Question: I'm writing an iOS library which use external libraries like Restkit. Everything works fine in my lib but when I import it in an other project using Pods, only my sources are imported. Which means I don't have external dependencies like Restkit.
I added in my podspec file : s.dependency 'Restkit' '~> 0.24.0'
But I see no difference. I've the feeling I'm missing something, can someone help me ?
Regards
SDK podspec file (important parts):
'''
# ------ Source Location -------------------------------------------------------------------------------------------------------------------- #
s.source = { :git => "***************.git", :tag => "0.0.1" }
# ------ Source Code ---------------------------------------------------------------------------------------------------------------------------- #
s.source_files = "bee-ios-sdk/sdk", "bee-ios-sdk/sdk/**/*.{h,m}"
s.exclude_files = "bee-ios-sdk/sdk/Exclude"
# s.public_header_files = "Classes/**/*.h" # Maybe this ?
# ------ Project Settings ------------------------------------------------------------------------------------------------------------------ #
# s.requires_arc = true
# s.xcconfig = { "HEADER_SEARCH_PATHS" => "$(SDKROOT)/usr/include/libxml2" }
s.dependency 'RestKit', '~> 0.24.0'
s.dependency 'CocoaSecurity'
'''
And my Podfile inside my app
'''
target 'bee' do
pod 'bee-ios-sdk' # Private pod repository containing the podspec above
end
'''
Hope it helps
'''
$ pod install
Analyzing dependencies
Downloading dependencies
Installing bee-ios-sdk (0.0.1)
Generating Pods project
Integrating client project
'''
And as you can see, I only have my sources. No trace of RestKit and others which leads me to 'RestKit/RestKit.h' file not found error when I'm trying to build. Adding all my SDK dependencies inside my App podfile fixes the problem but that's clearly not sexy..

There is no source 'github.com/CocoaPods/Specs.git' to the top of my podfile ?
Right now, my podfile (app) requests a private git repo with .podspec file inside containing the url of my sdk. I followed this <URL> to do it.
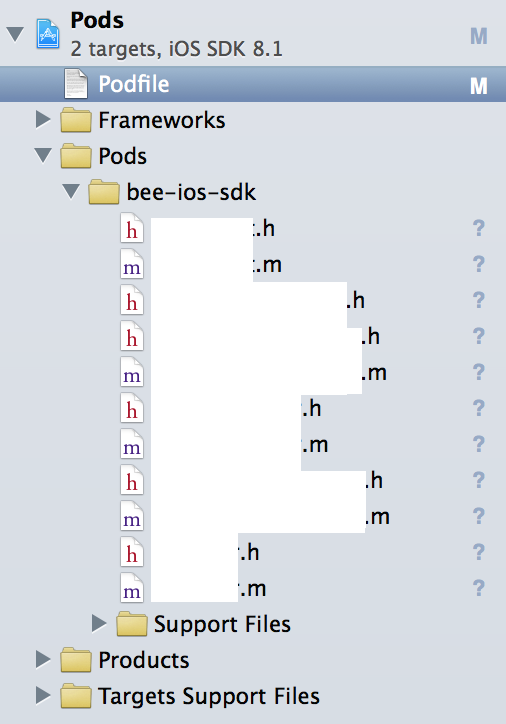
Answer: I have built several internal libraries using Cocoapods and whilst I cannot immediately understand exactly why you are unable to get the dependencies right I thought it might be a good idea to outline how I do it.
At a broad overview, a typical installation (from scratch) has the following steps:
1. Install cocopods to your machine (sudo gem install cocoapods)
2. Setup a private repository that will house all your cocoapods.
3. Create a new pod spec
4. Run the linter and then push your spec to the repo
Step 1 is easy so lets start with 2:
## Setup a private repository that will house all your cocoapods
You should have push access to a git location that will house your pods. Once this repo has been setup you can add it to your installation:
'''
pod repo add internalpods 'github.com/private-cocoapodsspecs.git'
'''
Naturally I have put in a bogus git url
## Create your first spec
Creating a spec is easy:
'''
pod spec create SPEC_NAME
'''
where SPEC_NAME is what you want your spec to be called
I won't go to in to detail here because your spec seems good to me. However, what I try and do is always put an Example project inside the repository that you checkout for the spec. One great feature of cocoapods is that you can reference specs locally. So say we writing AFNetworking, the file structure in git might look like this:
'''
AFNetworking
.git
AFNetworking.podspec
AFNetworking/
(All the classes we want in our pods)
ExampleProject/
(Example project that will use the spec locally)
podfile
'''
In the Example Project's podfile we could do something like this:
'''
source 'https://github.com/CocoaPods/Specs.git' #include this if you will be referencing any public pods!
source 'github.com/private-cocoapodsspecs.git' #our internal repo which we don't need yet
pod 'AFNetworking', :path => '..'
'''
This lets you pick up whether there are any issues with your pod before running any installs or pushing to your server so I'm a big fan of this approach. It also lets you develop your pod and have a nice example project that you can always open to make changes or test new features to your pod.
Running a 'pod install' in your example project should get you up and running with your pod and all dependencies. Don't forget you can always add the '--verbose' to the install.
Now it's time to send your goodness to the remote:
## Lint and push
The linter will validate your spec to make sure its all ready for pushing (note how I included the source url for our internal remote):
'''
pod spec lint --sources=github.com/private-cocoapodsspecs.git,https://github.com/CocoaPods/Specs.git --verbose
'''
If thats all great you can go ahead and push. I generally like to allow warnings when doing this because our internal pods don't have licenses and everything falls apart if you try and push without a license:
'''
pod repo push internalpods SPEC_NAME.podspec --allow-warnings --verbose
'''
see how i used the internalpods name we setup in step 1.
Hopefully that should be enough to help.